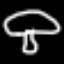
Label: mushroom